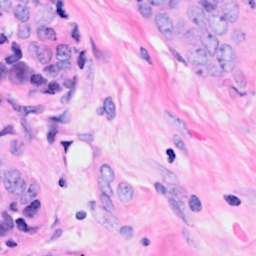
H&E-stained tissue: Breast